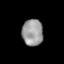
Tissue: lung
Cell type: T cells
Senescence score: 0.2146
Nuclear area (px): 542
Mean DAPI intensity: 154.744